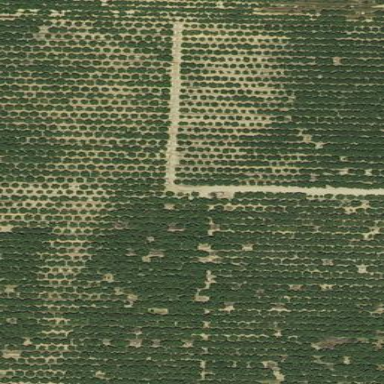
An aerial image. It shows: Almond orchard with rows of almond trees.